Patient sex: M
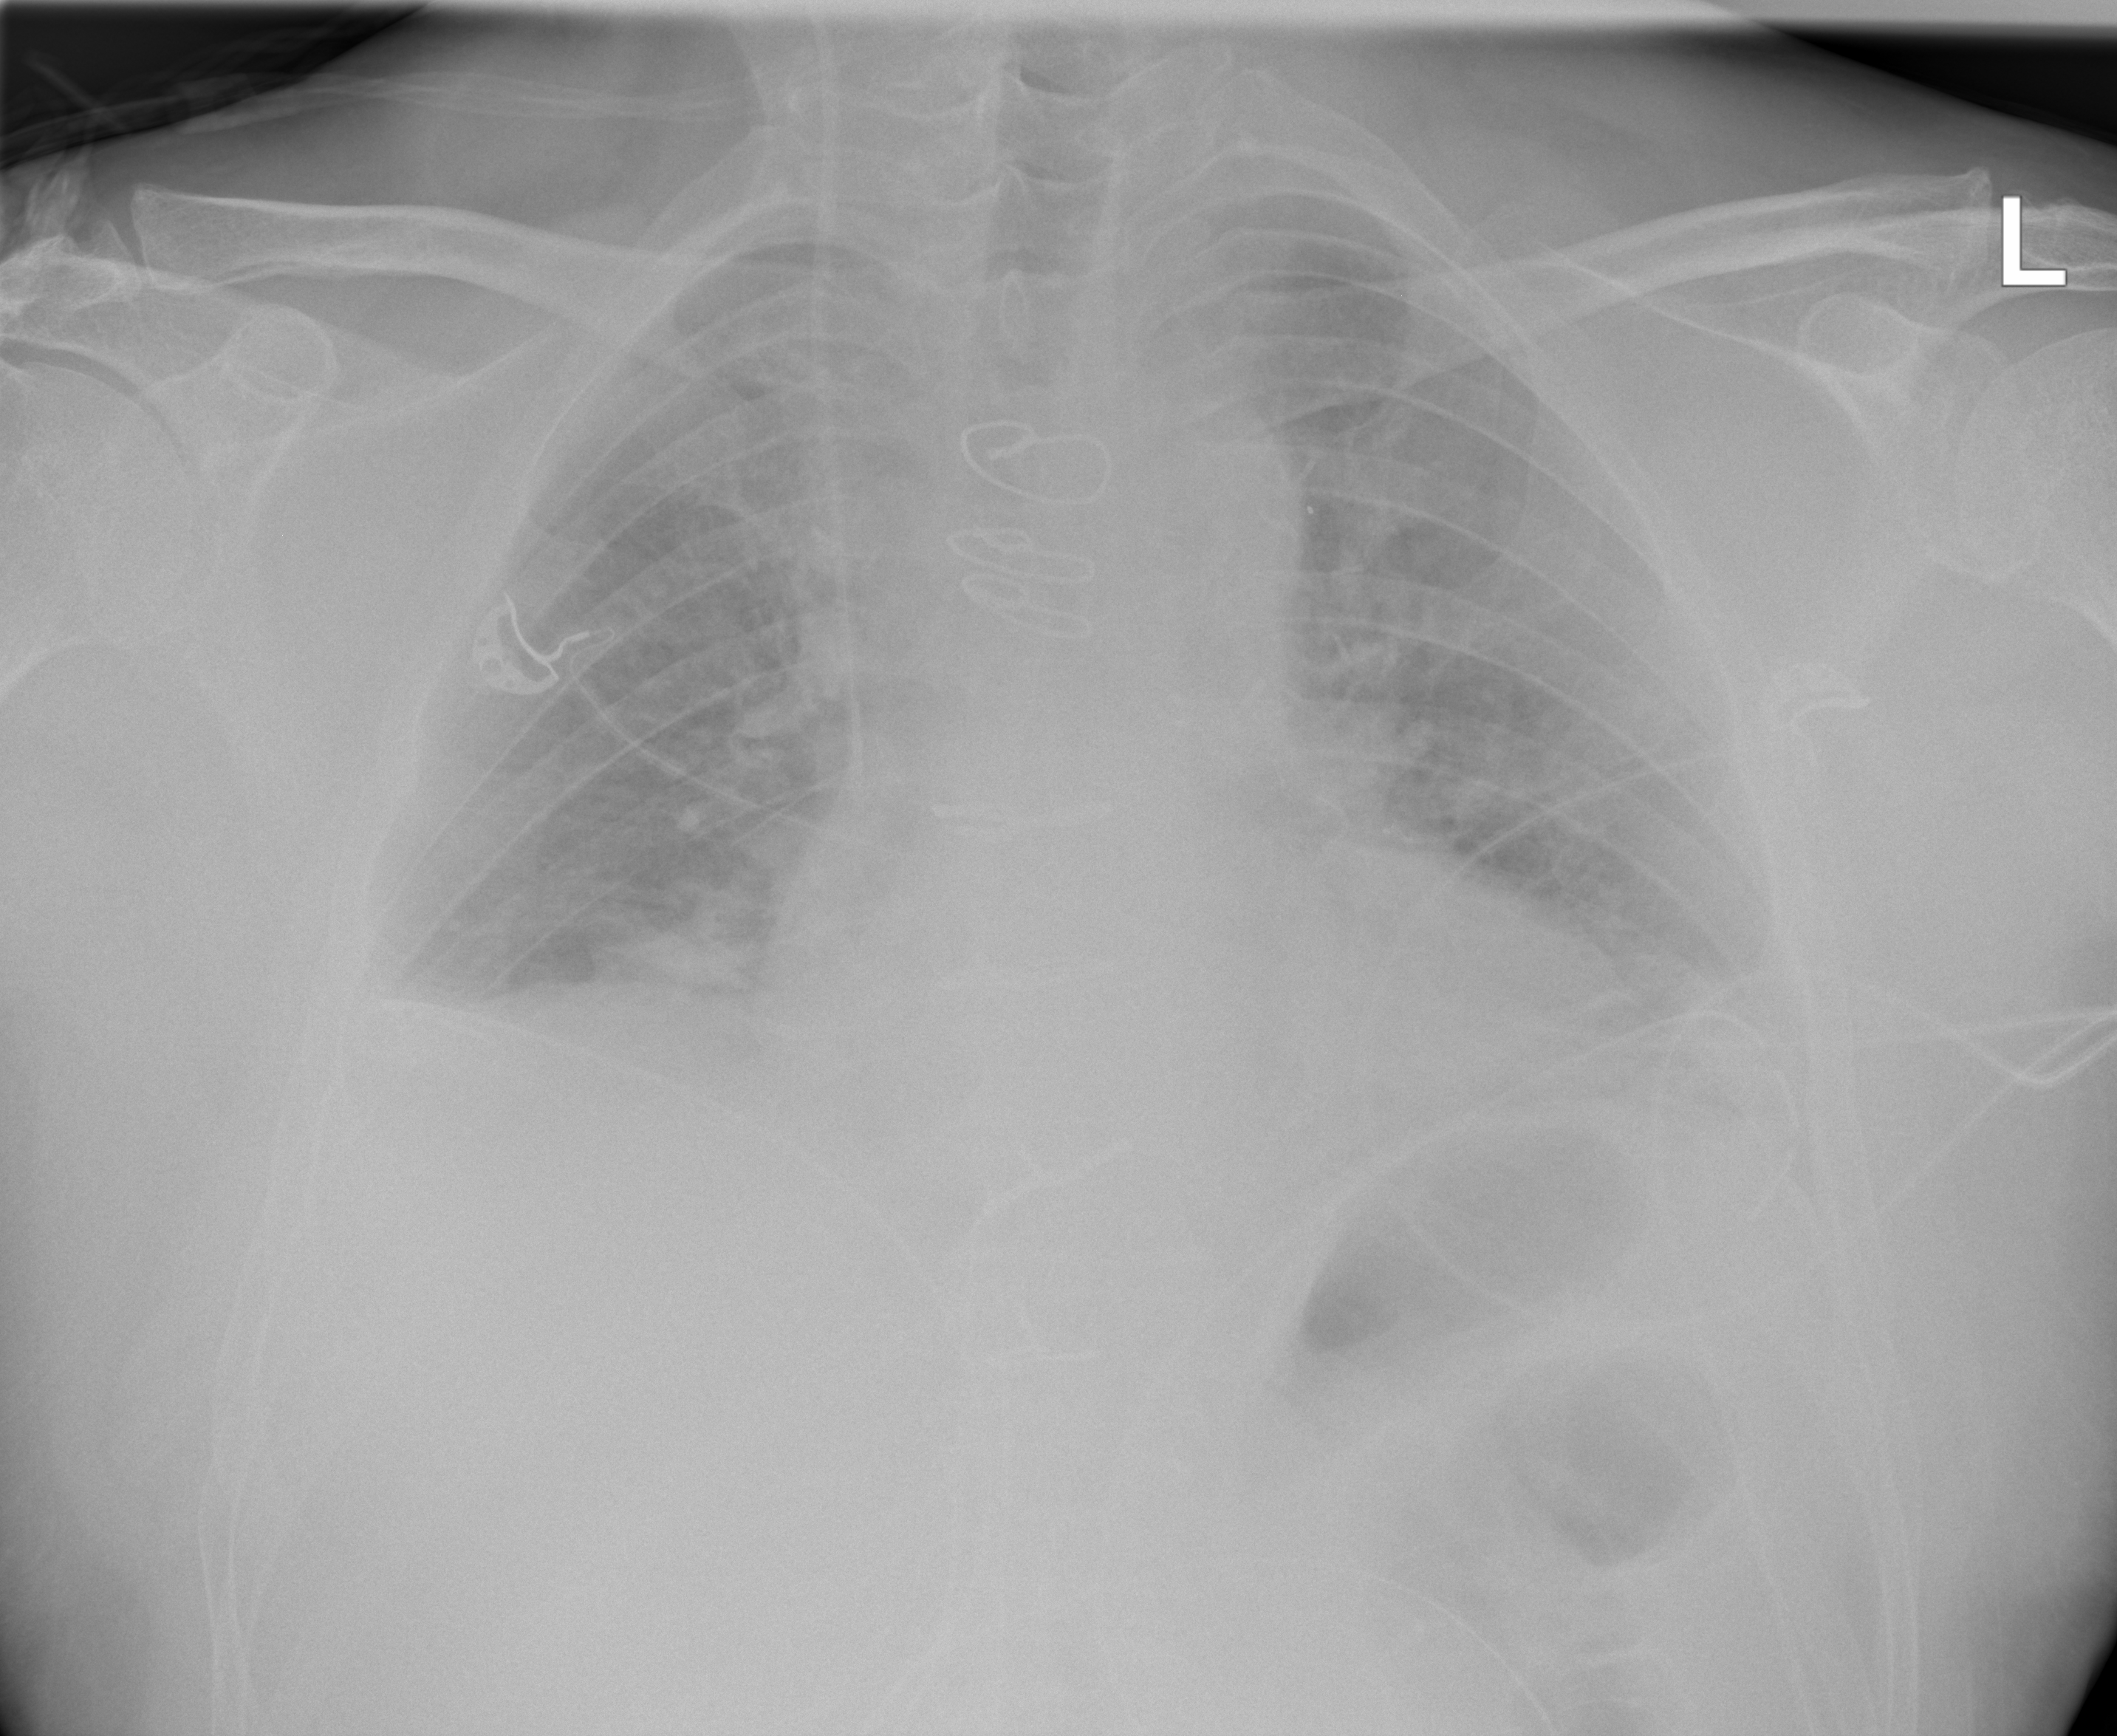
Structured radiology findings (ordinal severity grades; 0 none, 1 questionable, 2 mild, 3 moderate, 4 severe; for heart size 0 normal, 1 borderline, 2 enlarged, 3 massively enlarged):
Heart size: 0
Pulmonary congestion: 2
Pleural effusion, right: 1
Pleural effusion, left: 1
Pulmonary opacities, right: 0
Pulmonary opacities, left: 0
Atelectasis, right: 2
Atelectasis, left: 1